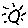
Label: sun